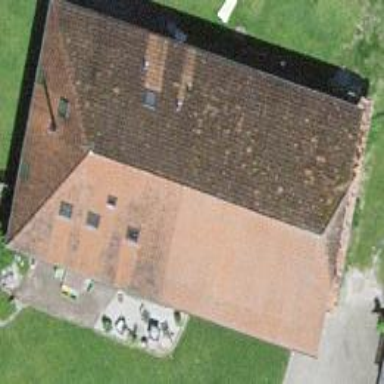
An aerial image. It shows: Farm building.